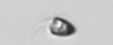
Label: Pyramimonas